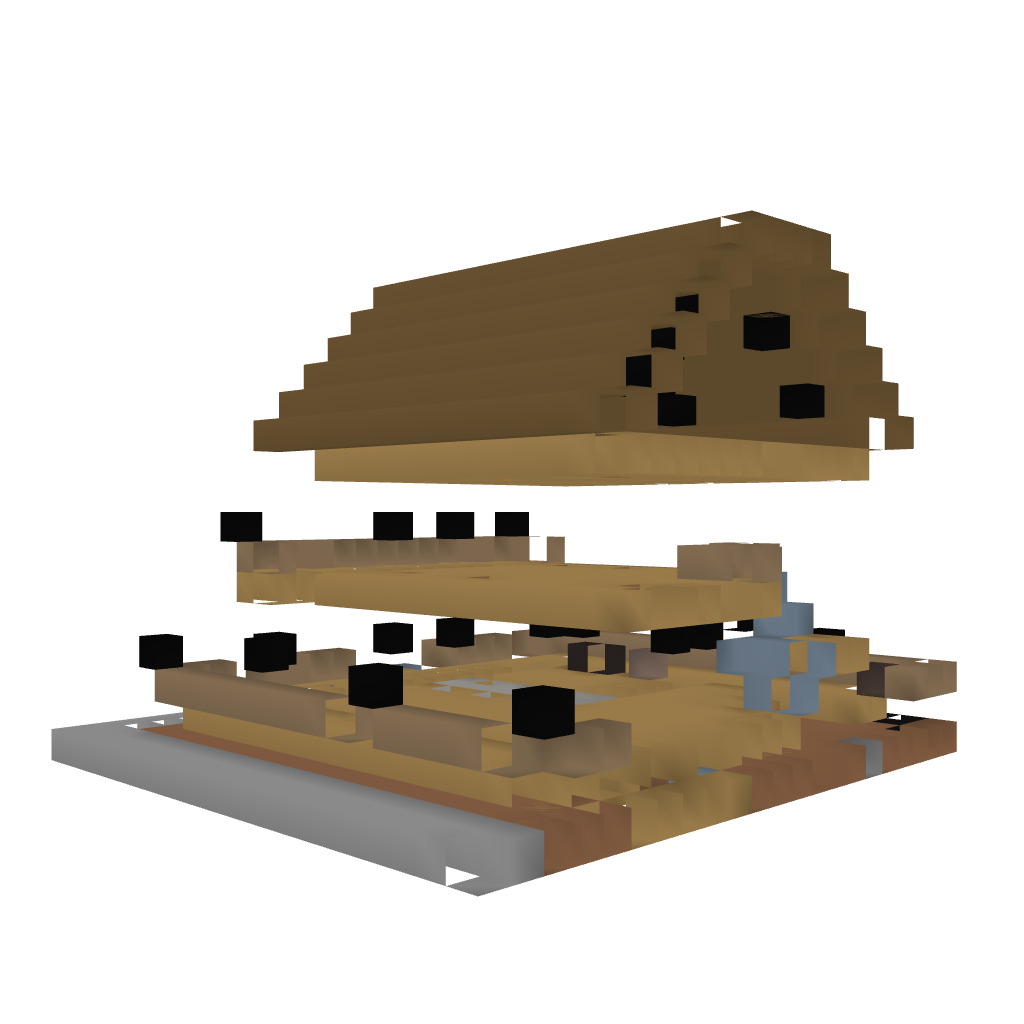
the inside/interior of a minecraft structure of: Two story house